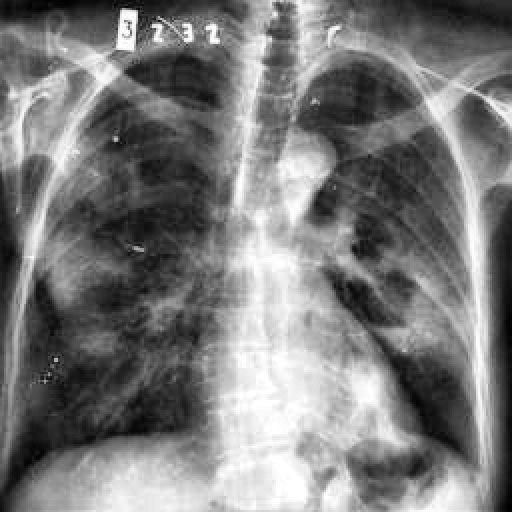
Finding: TUBERCULOSIS